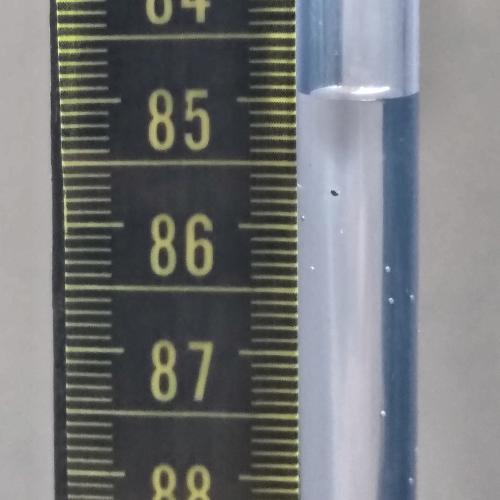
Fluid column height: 85.0 cm